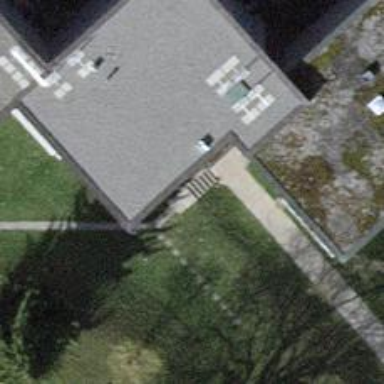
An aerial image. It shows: Set of steps made of paving stones.